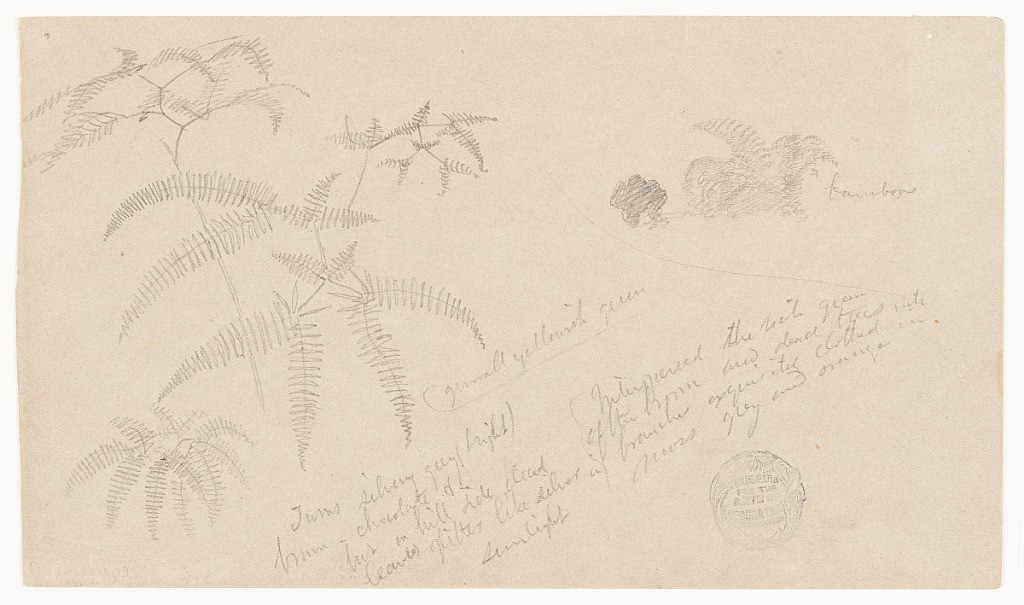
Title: Botanical Sketches of Ferns and Bamboo, Jamaica
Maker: Frederic Edwin Church, American, 1826–1900
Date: May–September 1865
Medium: Graphite on gray wove paper
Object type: Drawing
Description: Botanical sketches of ferns and bamboo in Jamaica. At upper right, a small sketch of a grove of bamboo trees is visible. At left, four views of fern plants are shown, with an emphasis on their leaves.